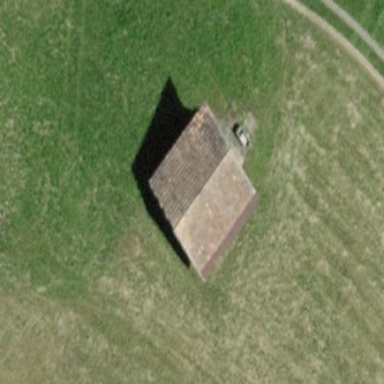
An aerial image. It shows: Barn.